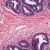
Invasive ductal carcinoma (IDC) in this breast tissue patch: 0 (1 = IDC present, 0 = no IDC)